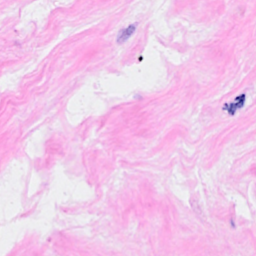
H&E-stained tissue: Breast